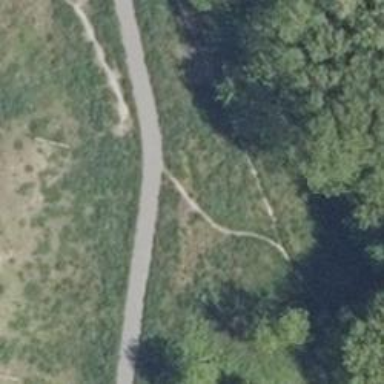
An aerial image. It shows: Asphalt path.